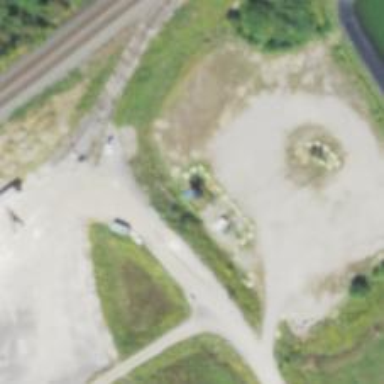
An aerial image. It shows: Storage tank with man-made structure.